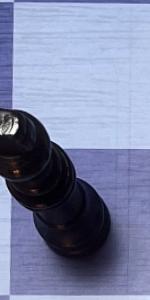
Label: King_Black